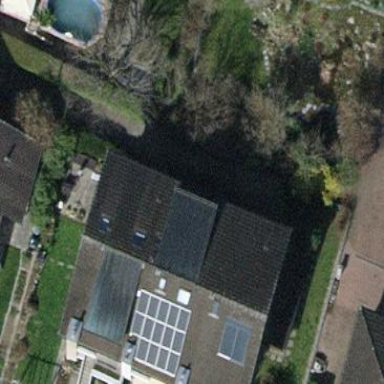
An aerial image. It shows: Semi-detached house.